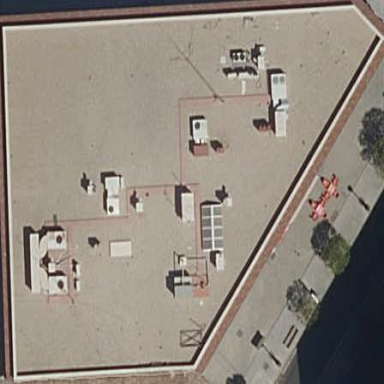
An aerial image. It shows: Commercial building.